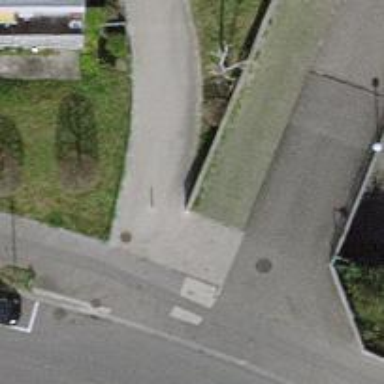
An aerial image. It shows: Bollard barrier.